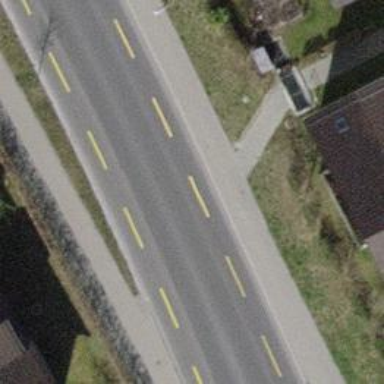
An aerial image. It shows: Secondary road with asphalt surface and dedicated cycle lane.